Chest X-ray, PA view. Patient: 28 years old, sex F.
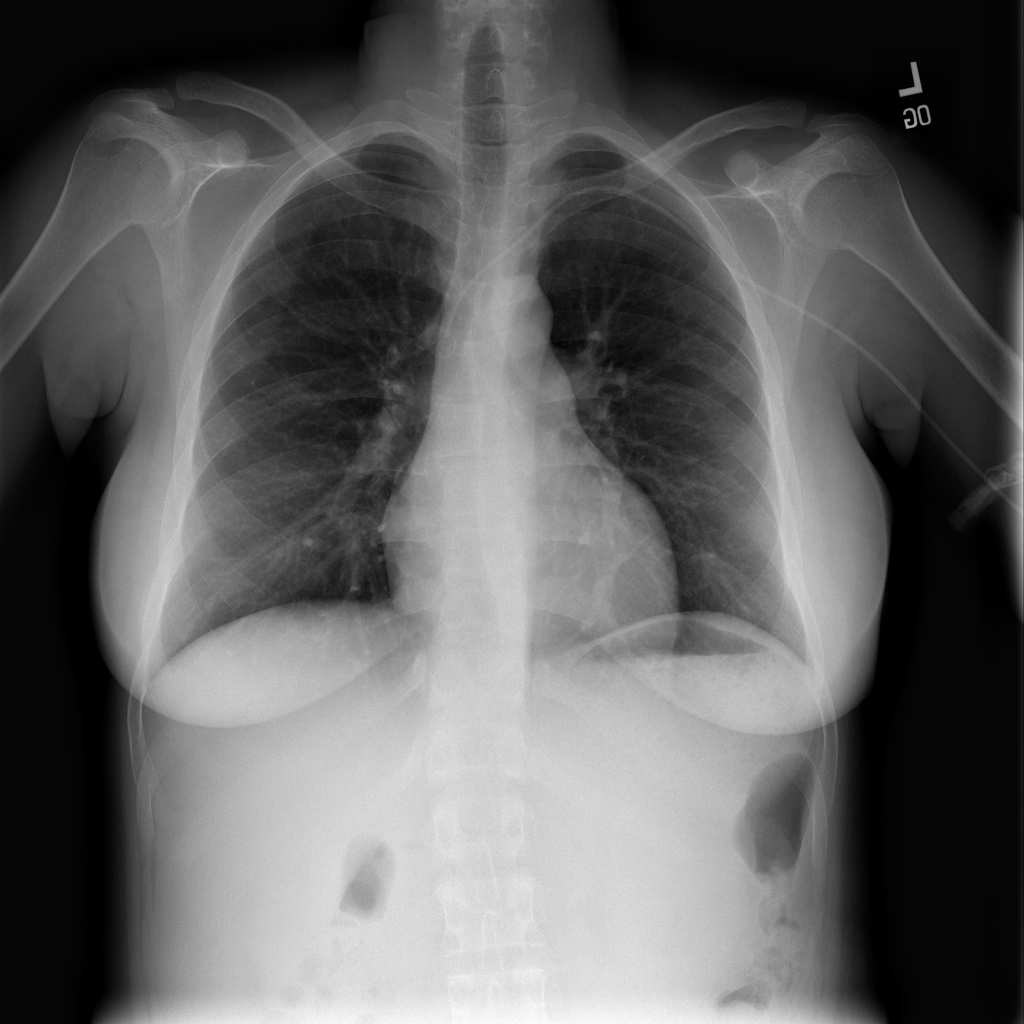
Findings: No Finding